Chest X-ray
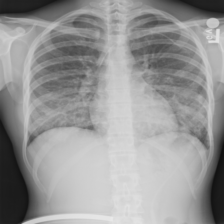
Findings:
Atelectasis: negative
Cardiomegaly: negative
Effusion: negative
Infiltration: positive
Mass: negative
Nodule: positive
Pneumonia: negative
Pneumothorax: negative
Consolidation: negative
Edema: negative
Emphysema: negative
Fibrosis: negative
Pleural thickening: negative
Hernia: negative